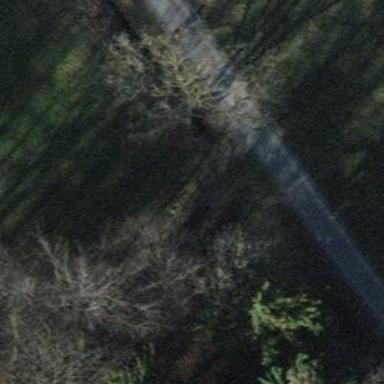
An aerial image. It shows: Culvert tunnel under ditch.